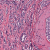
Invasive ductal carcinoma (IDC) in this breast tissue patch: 1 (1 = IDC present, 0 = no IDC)